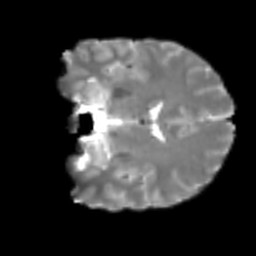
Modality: T2w
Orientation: coronal
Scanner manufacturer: siemens
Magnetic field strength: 3 T
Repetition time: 4 s
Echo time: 0.0594 s